Field crop: tomato
Growth stage: 1
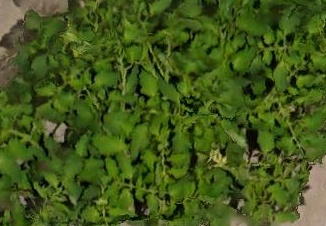
Species: tomato